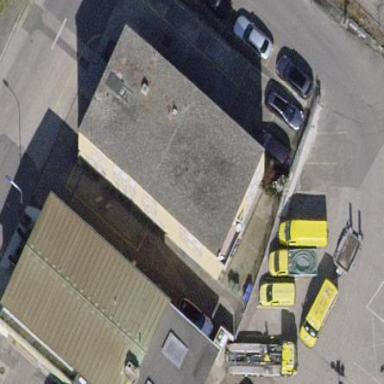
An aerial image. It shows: Office building.